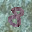
Label: 8